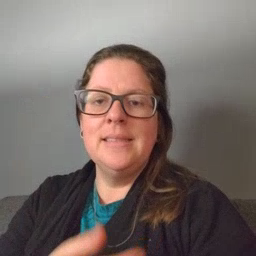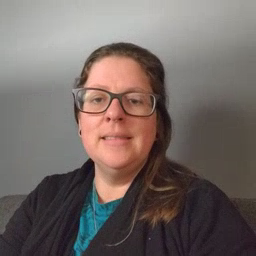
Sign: kitty